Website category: sports
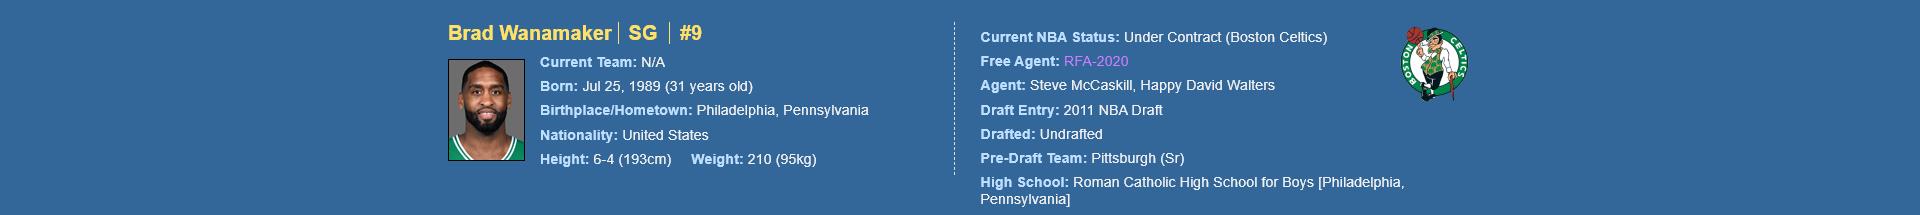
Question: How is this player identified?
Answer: Brad Wanamaker

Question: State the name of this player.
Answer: Brad Wanamaker

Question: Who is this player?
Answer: Brad Wanamaker

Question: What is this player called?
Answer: Brad Wanamaker

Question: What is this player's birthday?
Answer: Jul 25, 1989

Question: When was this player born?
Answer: Jul 25, 1989

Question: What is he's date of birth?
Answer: Jul 25, 1989

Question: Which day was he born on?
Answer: Jul 25, 1989

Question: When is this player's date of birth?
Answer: Jul 25, 1989

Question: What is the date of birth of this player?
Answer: Jul 25, 1989

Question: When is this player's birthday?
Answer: Jul 25, 1989

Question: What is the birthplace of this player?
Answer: Philadelphia, Pennsylvania

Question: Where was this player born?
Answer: Philadelphia, Pennsylvania

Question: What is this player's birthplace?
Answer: Philadelphia, Pennsylvania

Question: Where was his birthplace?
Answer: Philadelphia, Pennsylvania

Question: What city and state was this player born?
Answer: Philadelphia, Pennsylvania

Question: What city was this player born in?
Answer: Philadelphia, Pennsylvania

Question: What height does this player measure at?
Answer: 6-4 (193cm)

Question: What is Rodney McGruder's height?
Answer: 6-4 (193cm)

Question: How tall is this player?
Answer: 6-4 (193cm)

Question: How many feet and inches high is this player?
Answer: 6-4 (193cm)

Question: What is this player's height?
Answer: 6-4 (193cm)

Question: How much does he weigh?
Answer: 210 (95kg)

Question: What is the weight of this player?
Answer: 210 (95kg)

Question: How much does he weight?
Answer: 210 (95kg)

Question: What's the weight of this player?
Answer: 210 (95kg)

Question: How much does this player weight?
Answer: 210 (95kg)

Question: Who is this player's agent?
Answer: Steve McCaskill

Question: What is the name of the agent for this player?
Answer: Steve McCaskill

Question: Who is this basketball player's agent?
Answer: Steve McCaskill

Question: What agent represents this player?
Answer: Steve McCaskill

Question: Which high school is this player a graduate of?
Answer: Roman Catholic High School for Boys

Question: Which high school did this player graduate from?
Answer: Roman Catholic High School for Boys

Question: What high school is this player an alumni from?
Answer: Roman Catholic High School for Boys

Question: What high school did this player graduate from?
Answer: Roman Catholic High School for Boys

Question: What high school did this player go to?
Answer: Roman Catholic High School for Boys

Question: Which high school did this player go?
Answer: Roman Catholic High School for Boys